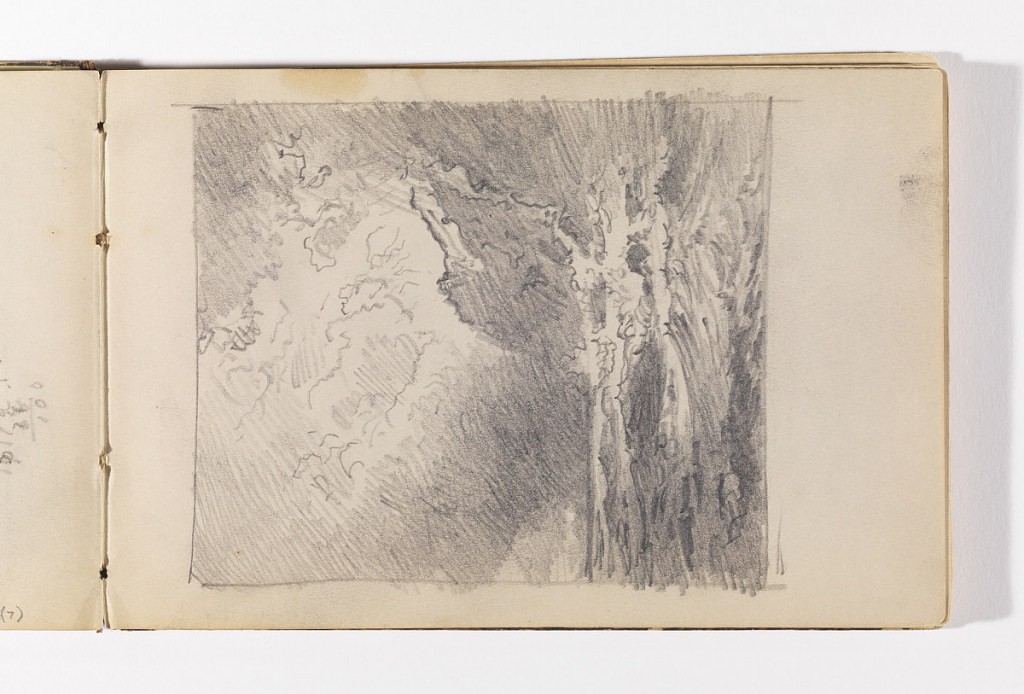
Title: Quick Study of Waves on Cliffs
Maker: William Trost Richards, American, 1833–1905
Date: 1885–1902
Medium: Graphite on cream wove paper
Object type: Sketchbook folio
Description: Rough sketch of ocean with choppy waves breaking against cliffs at right.